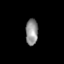
Tissue: prostate
Cell type: Myeloid cells
Senescence score: 0.2749
Nuclear area (px): 313
Mean DAPI intensity: 144.629